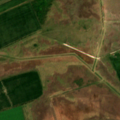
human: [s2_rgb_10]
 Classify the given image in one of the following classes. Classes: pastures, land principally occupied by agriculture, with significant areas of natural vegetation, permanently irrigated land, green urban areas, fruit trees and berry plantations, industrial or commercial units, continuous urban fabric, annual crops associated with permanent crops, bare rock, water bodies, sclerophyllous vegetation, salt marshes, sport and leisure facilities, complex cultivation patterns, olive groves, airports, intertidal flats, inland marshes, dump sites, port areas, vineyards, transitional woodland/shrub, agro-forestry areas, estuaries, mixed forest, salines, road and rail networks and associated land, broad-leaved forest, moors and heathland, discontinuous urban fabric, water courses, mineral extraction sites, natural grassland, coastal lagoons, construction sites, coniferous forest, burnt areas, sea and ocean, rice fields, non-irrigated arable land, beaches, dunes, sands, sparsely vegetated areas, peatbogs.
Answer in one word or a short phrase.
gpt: non-irrigated arable land, pastures